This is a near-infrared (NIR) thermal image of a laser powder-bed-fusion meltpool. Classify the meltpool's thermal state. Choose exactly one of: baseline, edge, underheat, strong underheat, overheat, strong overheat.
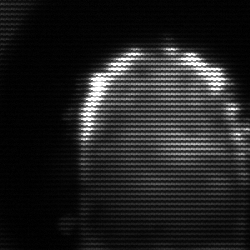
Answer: baseline